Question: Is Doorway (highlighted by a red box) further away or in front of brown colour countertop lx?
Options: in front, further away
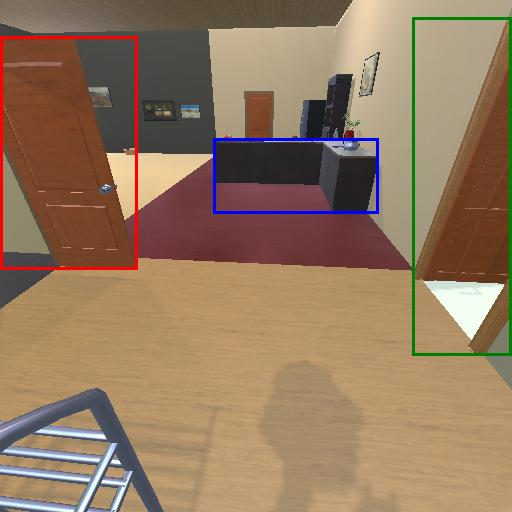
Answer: in front